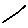
Label: line